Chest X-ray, PA view. Patient: 48 years old, sex M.
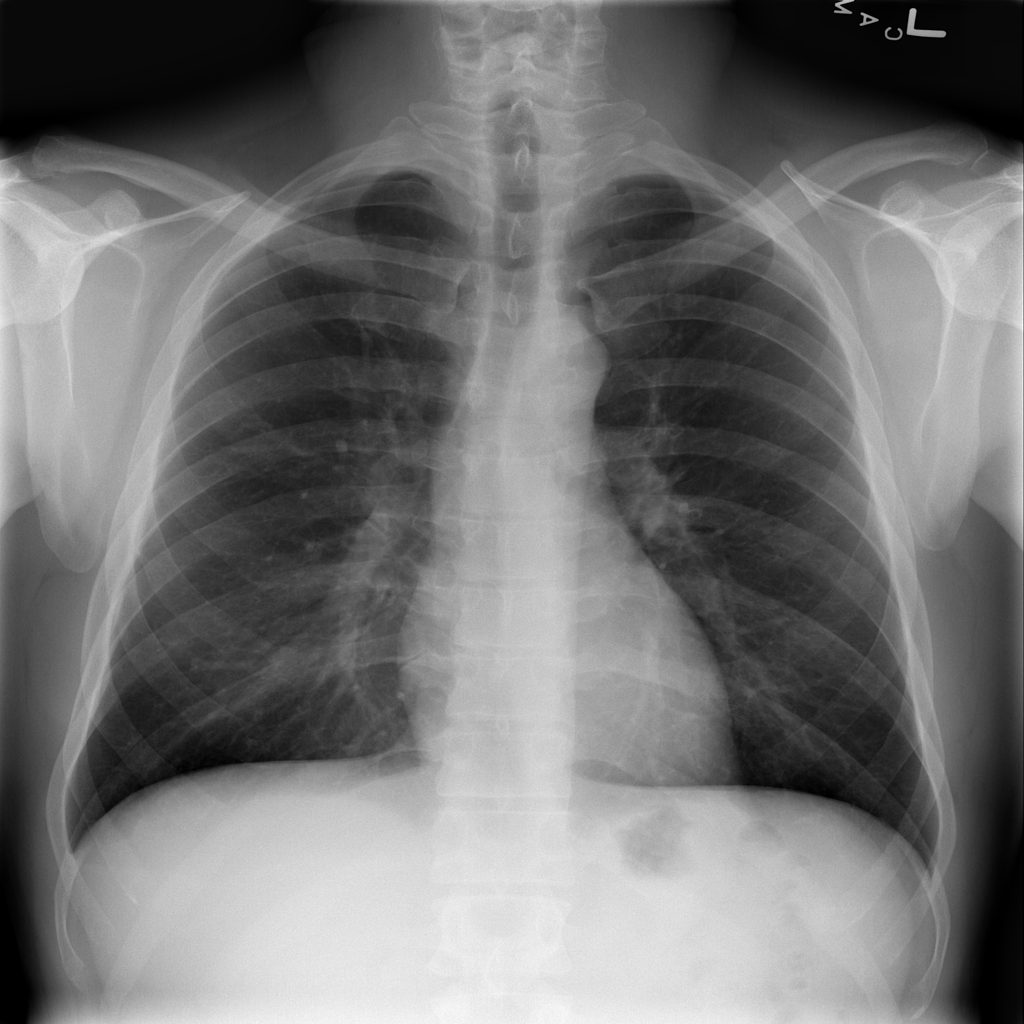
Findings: No Finding